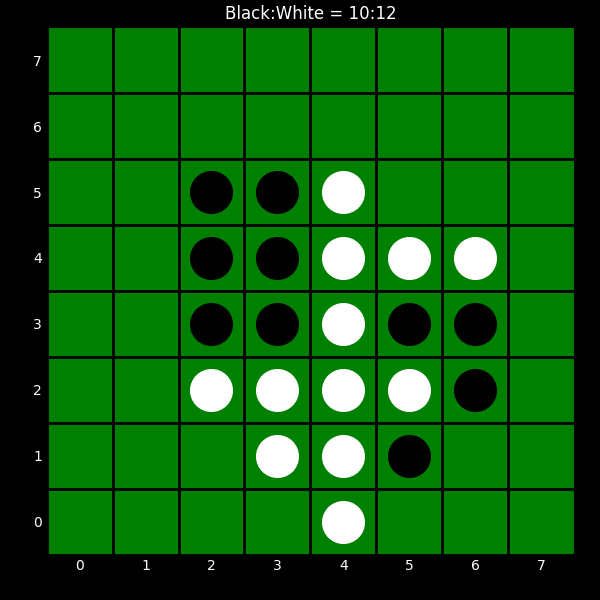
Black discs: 10
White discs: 12